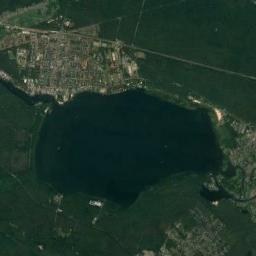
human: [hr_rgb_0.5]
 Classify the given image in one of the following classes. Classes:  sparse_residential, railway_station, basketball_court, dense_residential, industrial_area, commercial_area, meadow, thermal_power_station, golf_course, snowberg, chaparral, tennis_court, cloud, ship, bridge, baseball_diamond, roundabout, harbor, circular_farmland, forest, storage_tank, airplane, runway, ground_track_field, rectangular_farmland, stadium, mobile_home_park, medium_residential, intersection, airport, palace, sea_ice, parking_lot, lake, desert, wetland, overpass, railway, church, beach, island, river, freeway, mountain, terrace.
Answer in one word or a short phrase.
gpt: lake